【题型】选择题　【知识点】平面几何　【难度】medium
如图，在观测站$O$处测得船$A$和灯塔$B$分别位于正东方向和北偏东$60^\circ$方向，灯塔$B$位于船$A$的北偏东$15^\circ$方向$4\sqrt{2}$海里处，若船$A$向正东航行，则船$A$离灯塔$B$的最近距离是（ ）

A. $\boldsymbol{(2\sqrt{3}+2)}$海里 \quad B. $\boldsymbol{2\sqrt{6}}$海里 \quad C. $\boldsymbol{(\sqrt{3}+1)}$海里 \quad D. $\boldsymbol{4}$海里
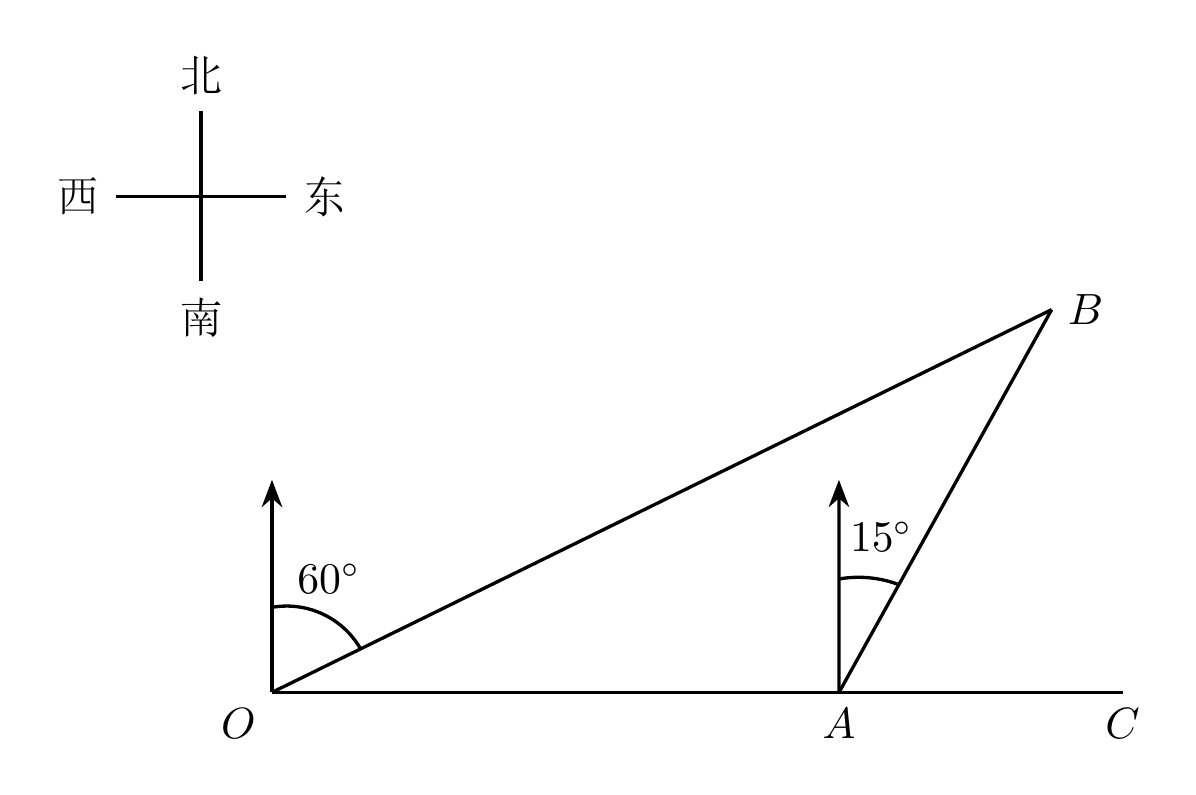
【解答】
\vspace{1em}
\textbf{【答案】} $\boldsymbol{A}$

\vspace{1em}
\textbf{【分析】}
本题考查了解直角三角形的应用——方向角问题，难度适中，作出辅助线构造直角三角形是解题的关键。作$BD \perp OC$于$D$，则船$A$离灯塔$B$的最近距离是$BD$的长。作$AE \perp OB$于$E$。解直角$\triangle ABE$，求出$AE = BE = \frac{\sqrt{2}}{2}AB = 4$。解直角$\triangle AOE$，求出$OE = \frac{AE}{\tan\angle AOE} = 4\sqrt{3}$，那么$OB = OE + BE = 4\sqrt{3} + 4$。再解直角$\triangle BOD$，得出$BD = \frac{1}{2}OB = 2\sqrt{3} + 2$。

\vspace{1em}
\textbf{【解析】}
解：如图，作$BD \perp OC$于$D$，则船$A$离灯塔$B$的最近距离是$BD$的长。作$AE \perp OB$于$E$。

$\angle BAD = 90^\circ - 15^\circ = 75^\circ$，$\angle AOB = 90^\circ - 60^\circ = 30^\circ$。

在直角$\triangle ABE$中，

$\because \angle AEB = 90^\circ$，$\angle ABE = \angle BAD - \angle AOB = 75^\circ - 30^\circ = 45^\circ$，

$\therefore \angle ABE = \angle BAE = 45^\circ$，

$\therefore AE = BE$。

$\because AE^2 + BE^2 = AB^2 = (4\sqrt{2})^2$，$AB = 4\sqrt{2}$，

$\therefore AE = BE = 4$。

在直角$\triangle AOE$中，

$\because \angle AEO = 90^\circ$，$\angle AOE = 30^\circ$，

\[
\therefore OE = \frac{AE}{\tan\angle AOE} = \frac{4}{\frac{\sqrt{3}}{3}} = 4\sqrt{3},
\]

$\therefore OB = OE + BE = 4\sqrt{3} + 4$。

在直角$\triangle BOD$中，

$\because \angle ODB = 90^\circ$，$\angle BOD = 30^\circ$，

\[
\therefore BD = \frac{1}{2}OB = 2\sqrt{3} + 2,
\]

故选：A。

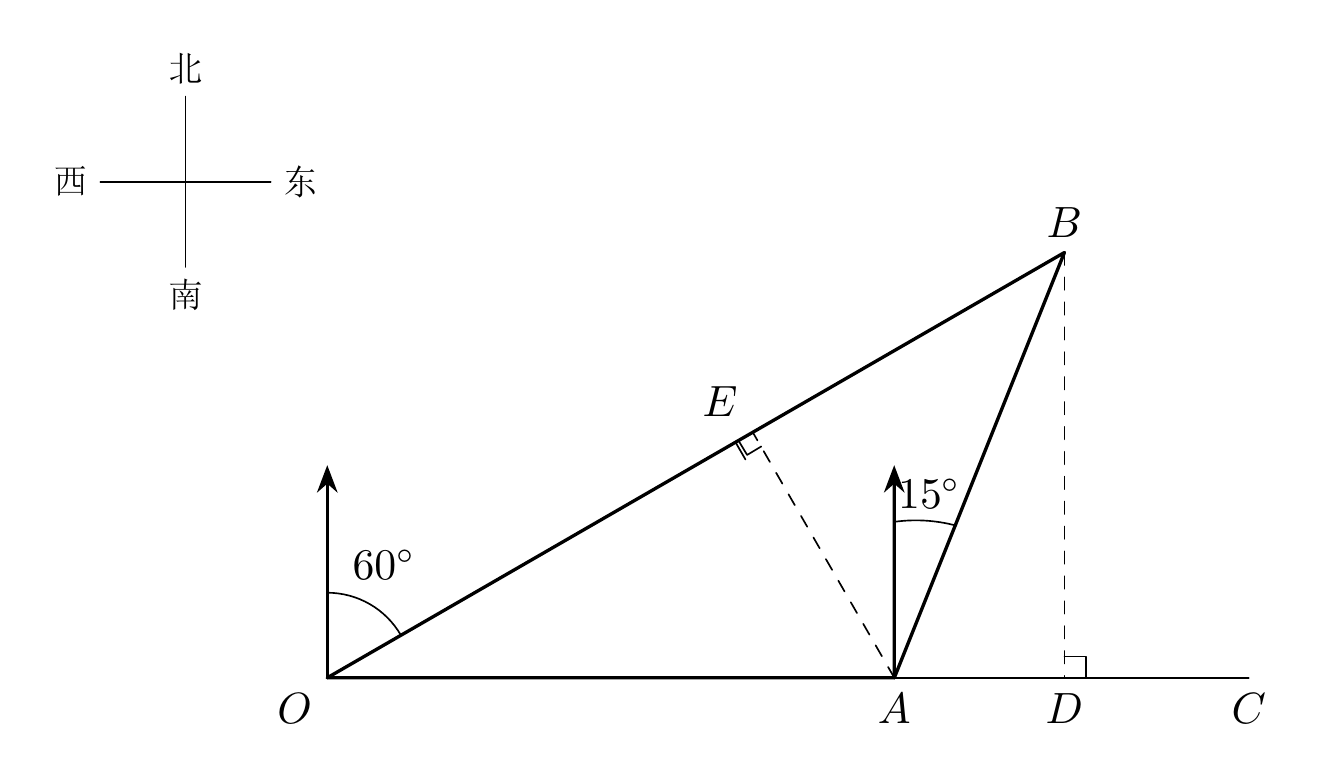